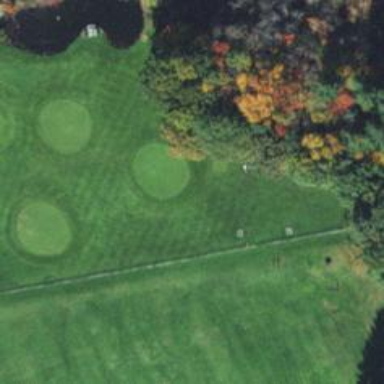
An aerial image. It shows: Golf tee.